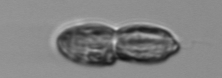
Label: Katodinium_or_Torodinium